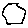
Label: hexagon